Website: bh-photo
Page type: customer-info-address
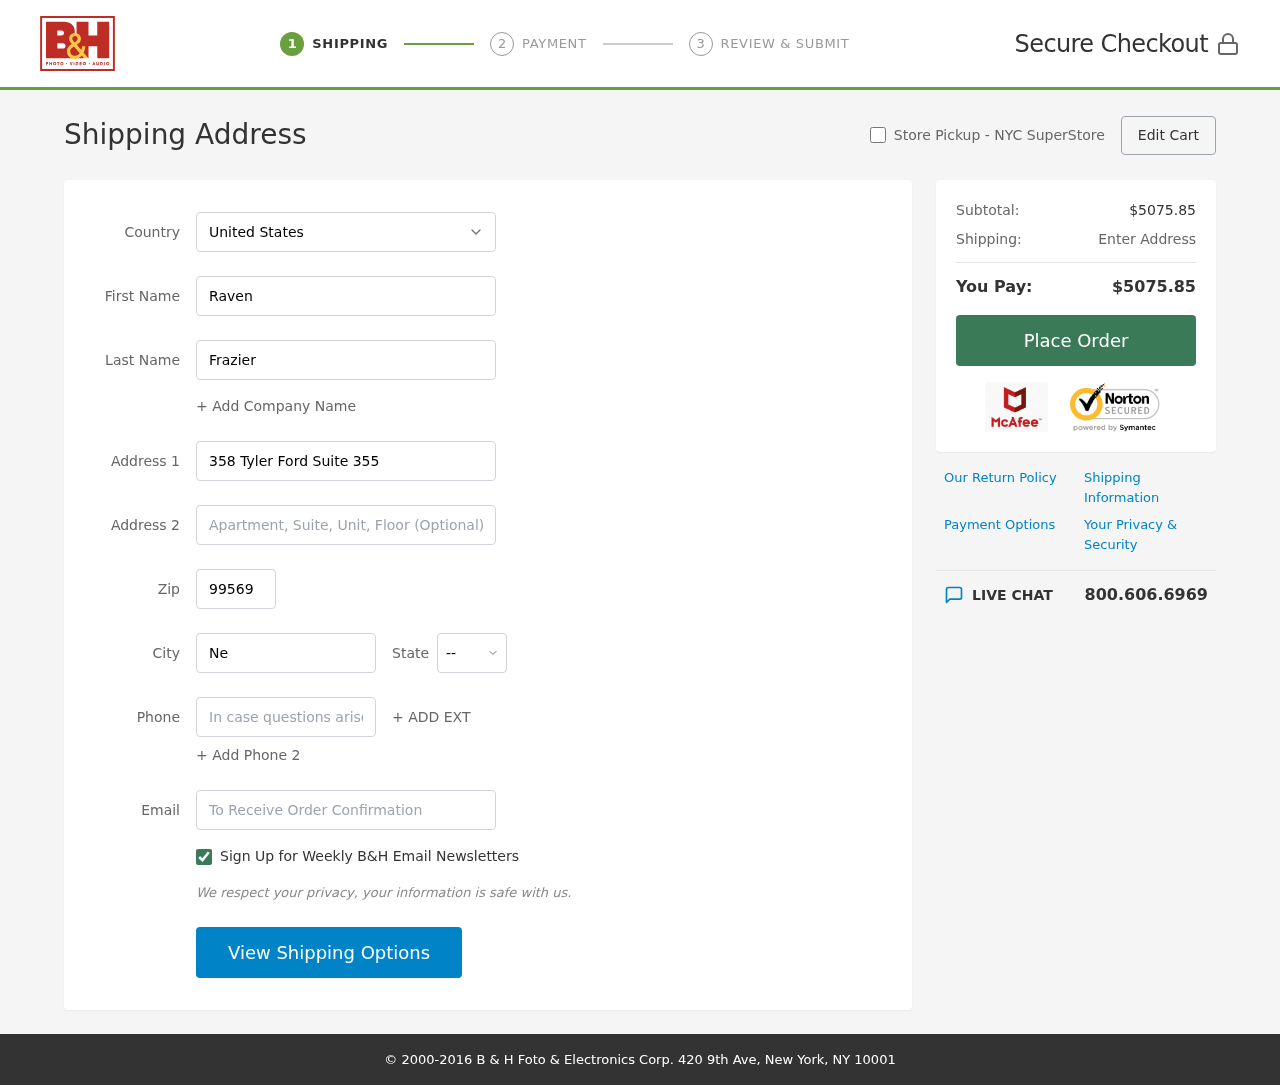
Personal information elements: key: PII_CITY
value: New Daniel
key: PII_COUNTRY
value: United States
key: PII_EMAIL
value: ravenfrazier@yahoo.com
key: PII_FIRSTNAME
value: Raven
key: PII_LASTNAME
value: Frazier
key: PII_PHONE
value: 8348208164
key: PII_POSTCODE
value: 99569
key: PII_STATE_ABBR
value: AS
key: PII_STREET
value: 358 Tyler Ford Suite 355
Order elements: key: ORDER_SUBTOTAL
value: $5075.85
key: ORDER_TOTAL
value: $5075.85